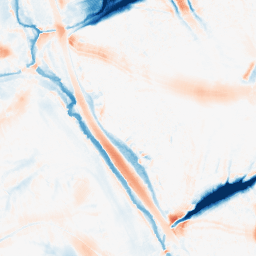
Category: morphological
Decomposition family: tophat_combined
Decomposition parameters: size: 20
Upsampling method: sinc_hamming
Upsampling parameters: scale: 2
kernel_size: 8
Upsampling scale: 2